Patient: sex M, age 59
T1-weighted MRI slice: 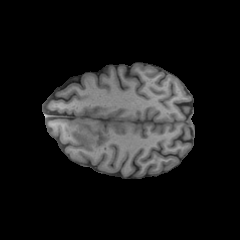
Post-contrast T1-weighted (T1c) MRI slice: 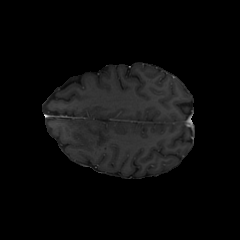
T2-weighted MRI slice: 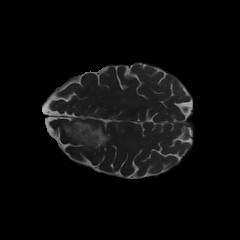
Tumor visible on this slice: yes
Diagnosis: Oligodendroglioma, IDH-mutant, 1p/19q-codeleted
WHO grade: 3